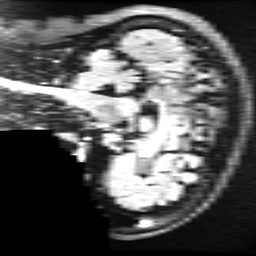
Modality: FLAIR
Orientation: sagittal
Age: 43
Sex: female
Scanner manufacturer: ge
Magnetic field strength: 3 T
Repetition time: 11 s
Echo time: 0.1497 s